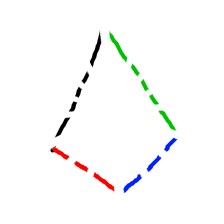
Shape: kite